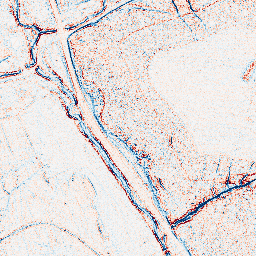
Category: classical
Decomposition family: uniform
Decomposition parameters: size: 3
Upsampling method: bspline
Upsampling parameters: scale: 4
Upsampling scale: 4